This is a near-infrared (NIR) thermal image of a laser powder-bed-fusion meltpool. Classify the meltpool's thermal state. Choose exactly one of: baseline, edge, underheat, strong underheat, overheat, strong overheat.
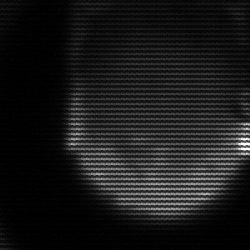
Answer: edge